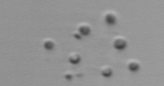
Label: Parvicorbicula_socialis